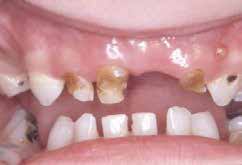
Condition: Caries